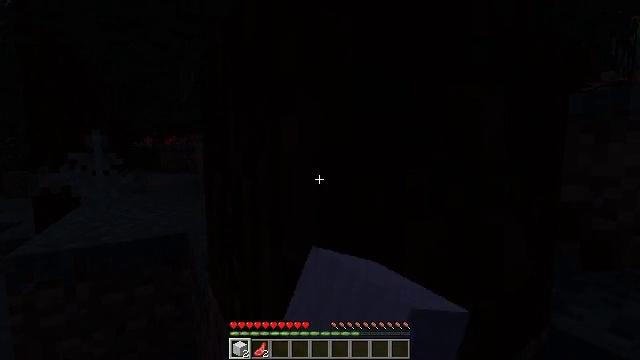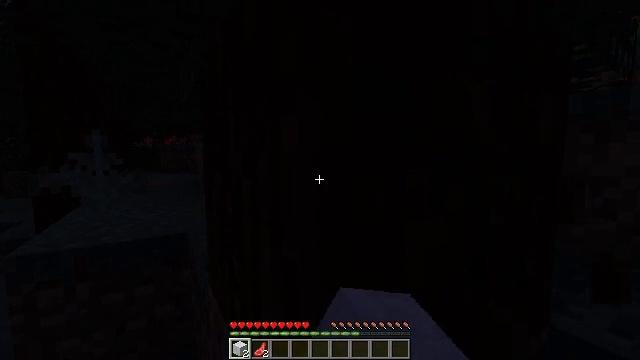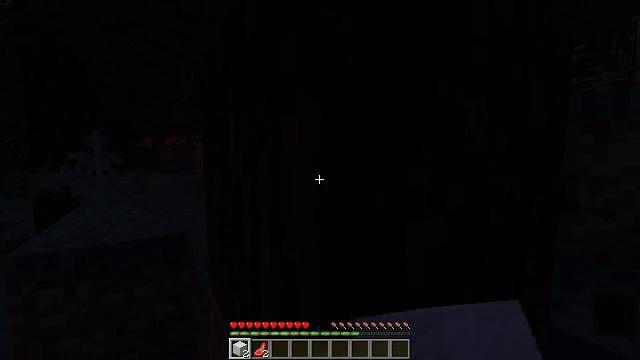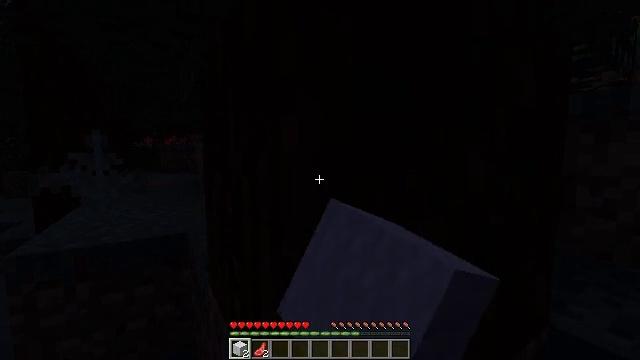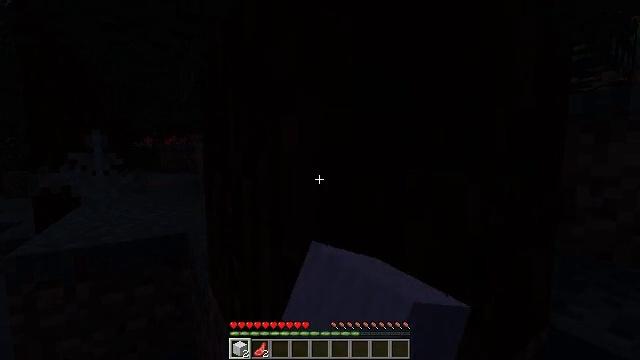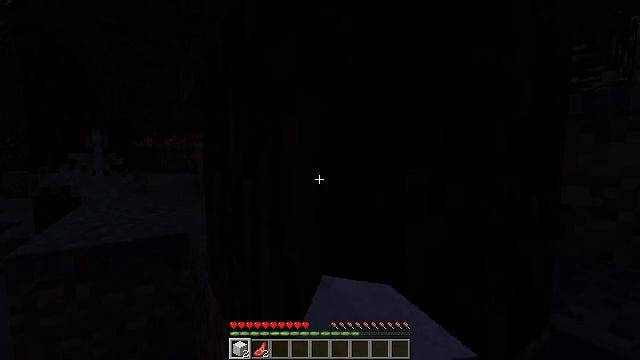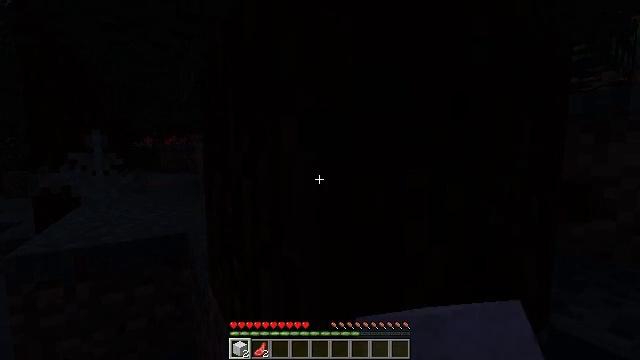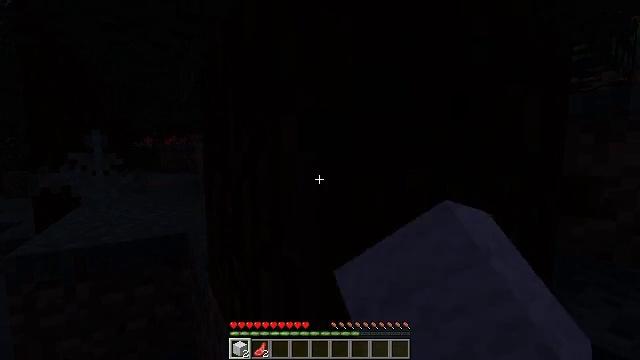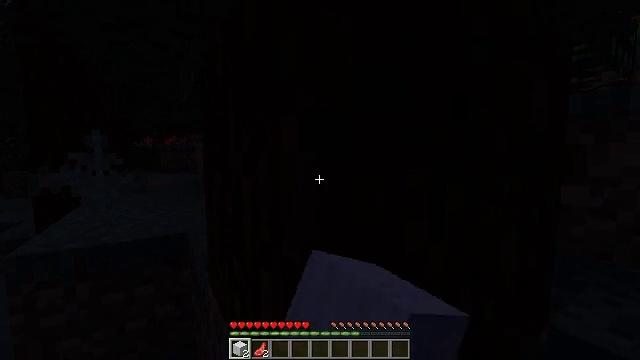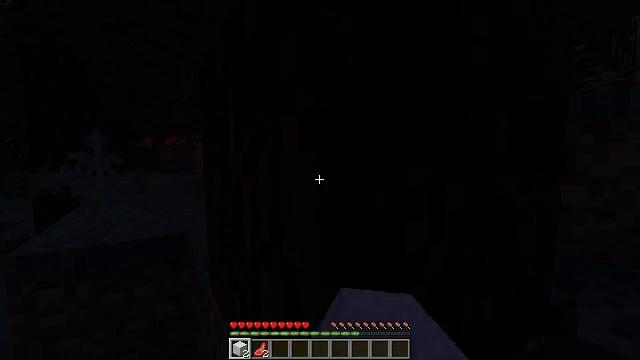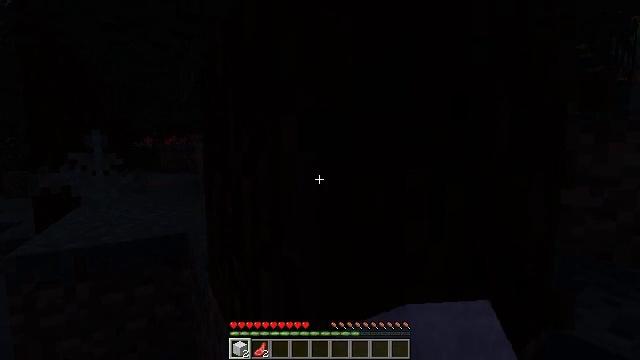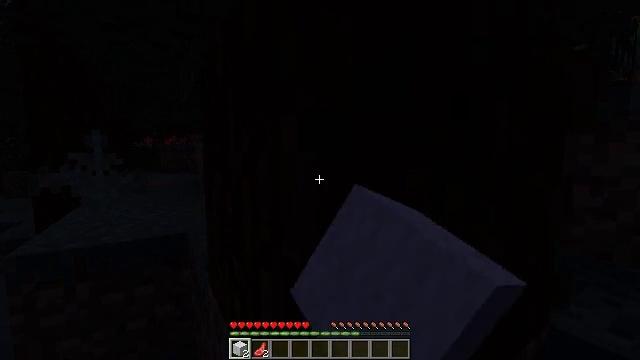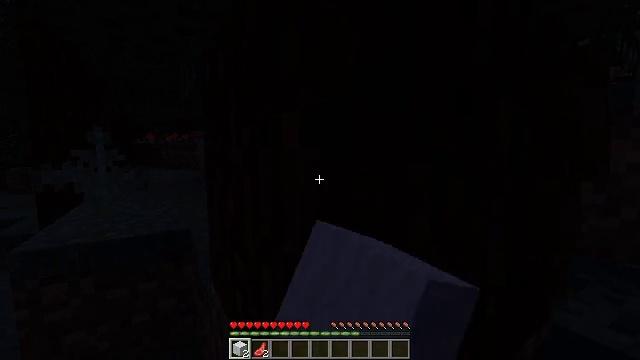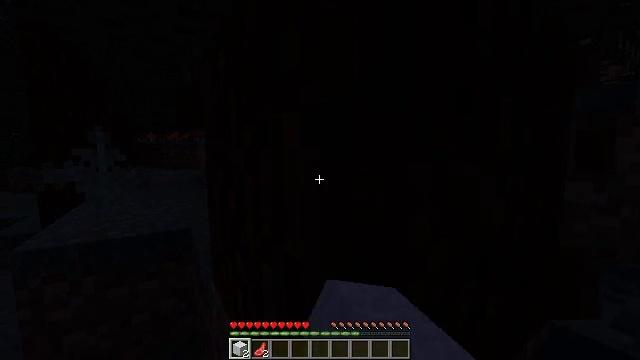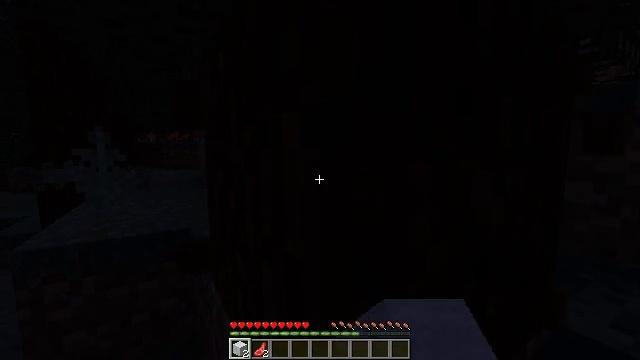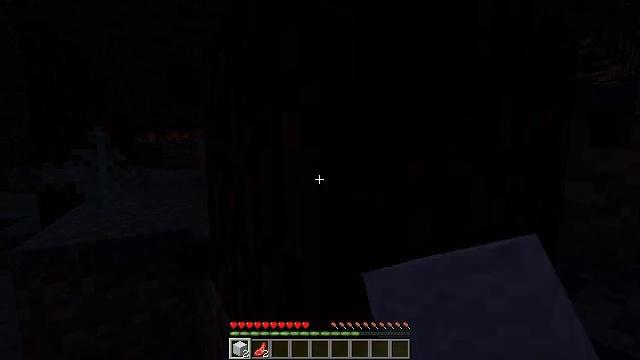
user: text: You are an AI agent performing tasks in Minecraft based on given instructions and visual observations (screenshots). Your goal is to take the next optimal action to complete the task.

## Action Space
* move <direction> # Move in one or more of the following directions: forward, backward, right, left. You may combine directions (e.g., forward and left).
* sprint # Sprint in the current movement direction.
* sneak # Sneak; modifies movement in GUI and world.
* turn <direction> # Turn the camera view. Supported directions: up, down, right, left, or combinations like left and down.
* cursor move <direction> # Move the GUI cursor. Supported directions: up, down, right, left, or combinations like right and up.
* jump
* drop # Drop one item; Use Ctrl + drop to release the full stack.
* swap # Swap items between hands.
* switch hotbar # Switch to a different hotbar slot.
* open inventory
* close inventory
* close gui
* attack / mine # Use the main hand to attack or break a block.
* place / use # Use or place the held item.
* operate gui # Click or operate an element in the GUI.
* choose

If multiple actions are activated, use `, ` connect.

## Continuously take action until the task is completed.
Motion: motion action
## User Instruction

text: Gather spruce log by chopping the tree.
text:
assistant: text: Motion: attack / mine
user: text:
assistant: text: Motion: attack / mine
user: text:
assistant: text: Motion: attack / mine
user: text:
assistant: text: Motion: attack / mine
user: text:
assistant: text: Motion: attack / mine
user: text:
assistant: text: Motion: attack / mine
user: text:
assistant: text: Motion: attack / mine
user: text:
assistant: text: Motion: attack / mine
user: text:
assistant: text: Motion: attack / mine
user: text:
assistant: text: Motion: attack / mine
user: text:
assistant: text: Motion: attack / mine
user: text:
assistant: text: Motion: attack / mine
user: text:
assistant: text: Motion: attack / mine
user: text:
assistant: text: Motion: attack / mine
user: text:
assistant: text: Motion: attack / mine
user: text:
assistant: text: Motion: attack / mine
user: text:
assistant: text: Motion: attack / mine
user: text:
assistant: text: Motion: attack / mine
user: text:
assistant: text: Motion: attack / mine
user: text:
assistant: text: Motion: attack / mine
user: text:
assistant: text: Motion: attack / mine
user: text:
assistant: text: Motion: attack / mine
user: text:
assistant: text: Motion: attack / mine